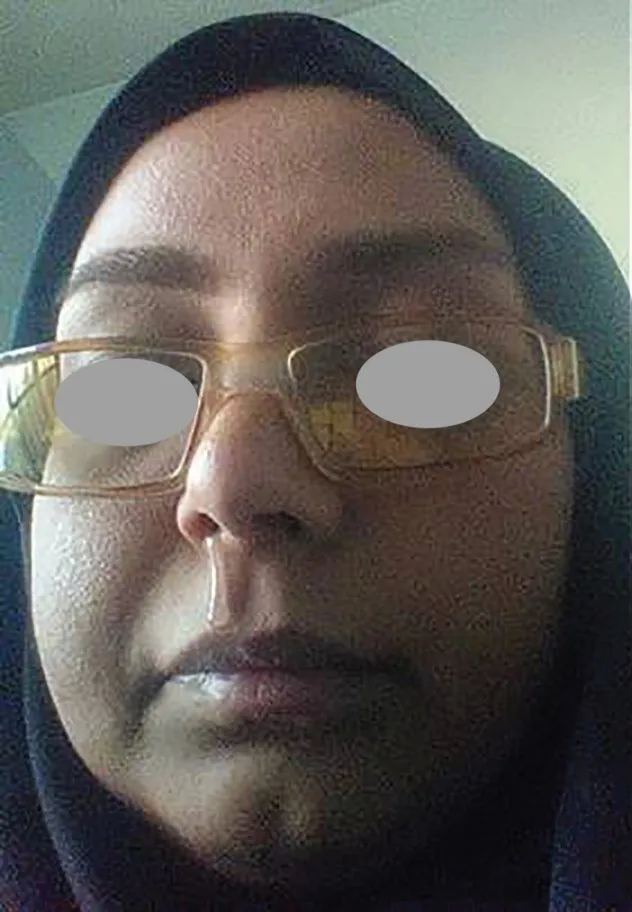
The patient with her chief complaint: persistent unilateral rhinorrhea.
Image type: medical_photograph (other_medical_photograph)